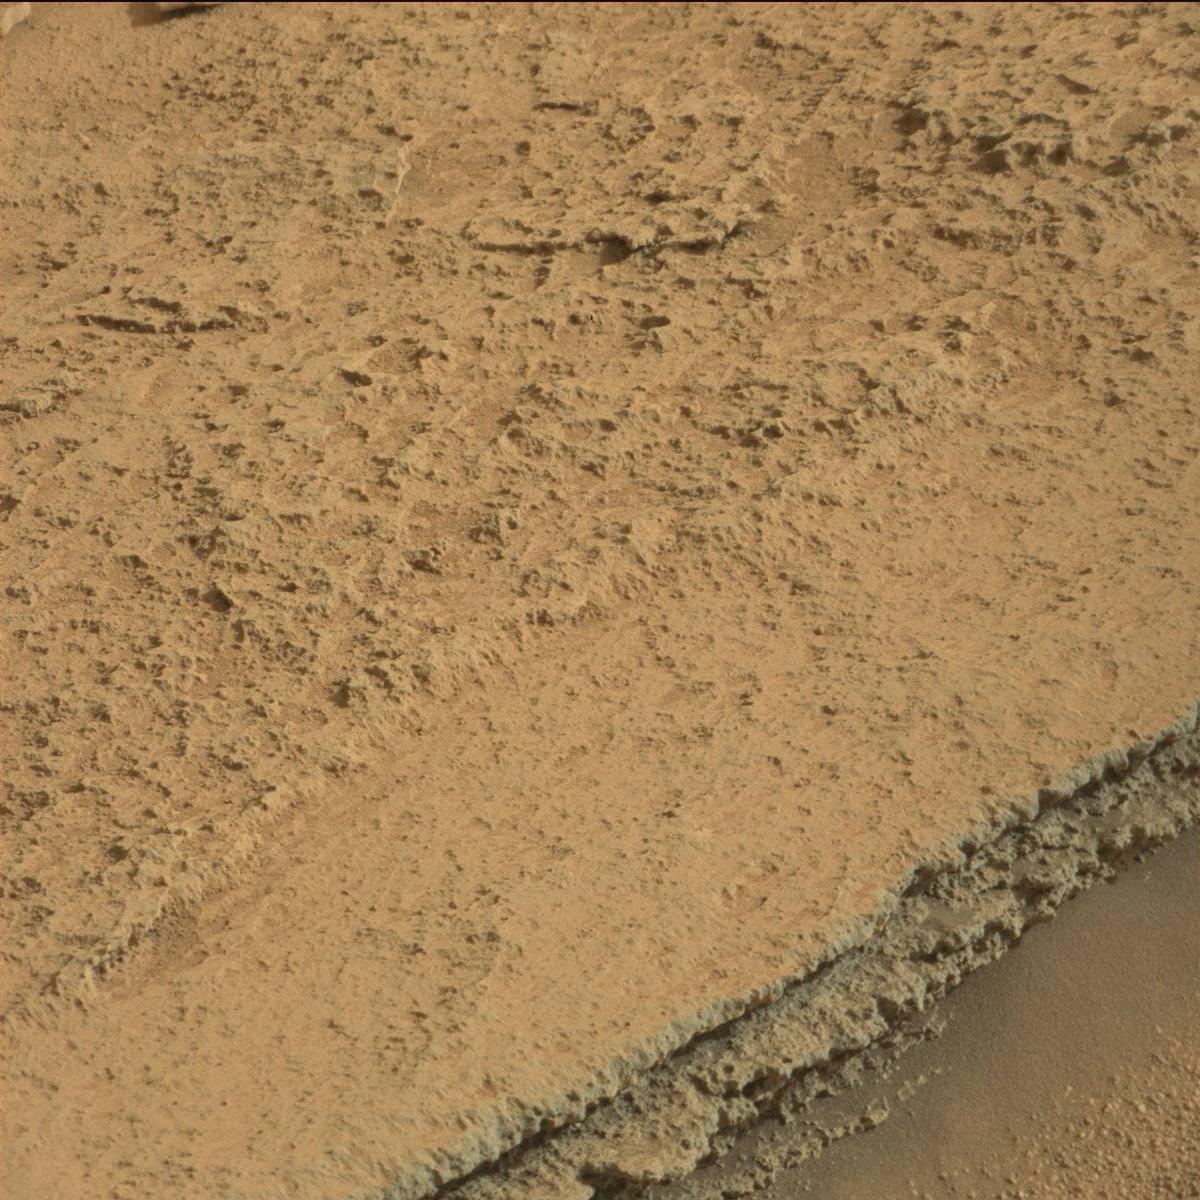
Terrain classes present: Bedrock, Sand / Soil